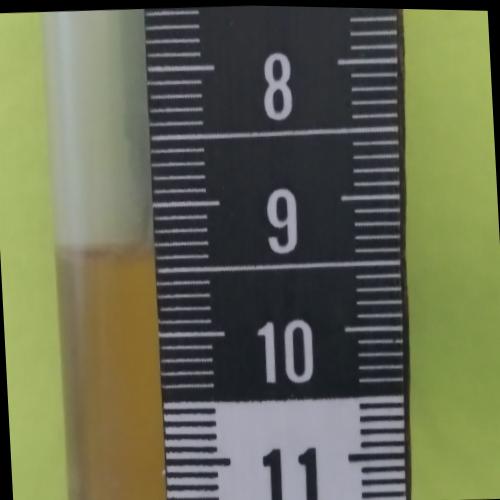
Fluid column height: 9.3 cm